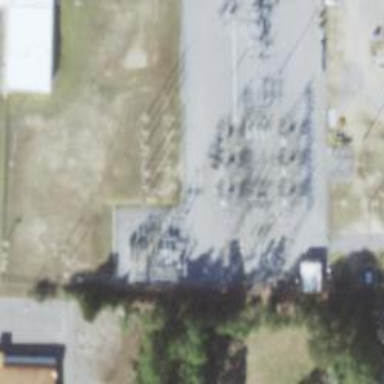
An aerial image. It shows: H-frame power tower design.